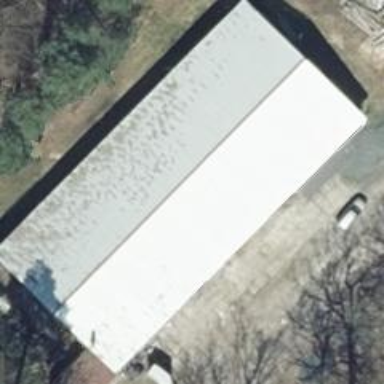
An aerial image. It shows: Gabled building with grey roof oriented along its structure.